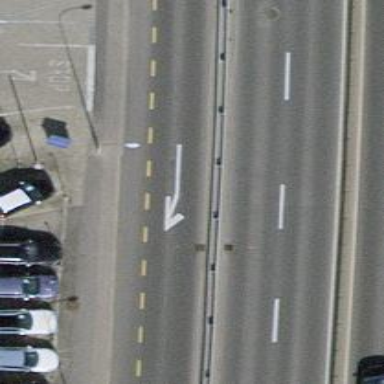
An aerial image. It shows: Primary link highway with asphalt surface and designated cycle lane.